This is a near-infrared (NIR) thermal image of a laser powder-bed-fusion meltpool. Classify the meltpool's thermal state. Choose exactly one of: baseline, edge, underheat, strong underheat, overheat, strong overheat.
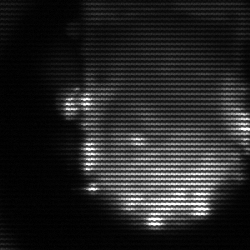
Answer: baseline